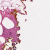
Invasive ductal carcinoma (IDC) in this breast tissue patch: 0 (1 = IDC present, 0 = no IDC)